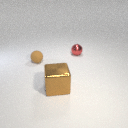
small brown rubber sphere to the left of large brown metal cube